Chest X-ray:
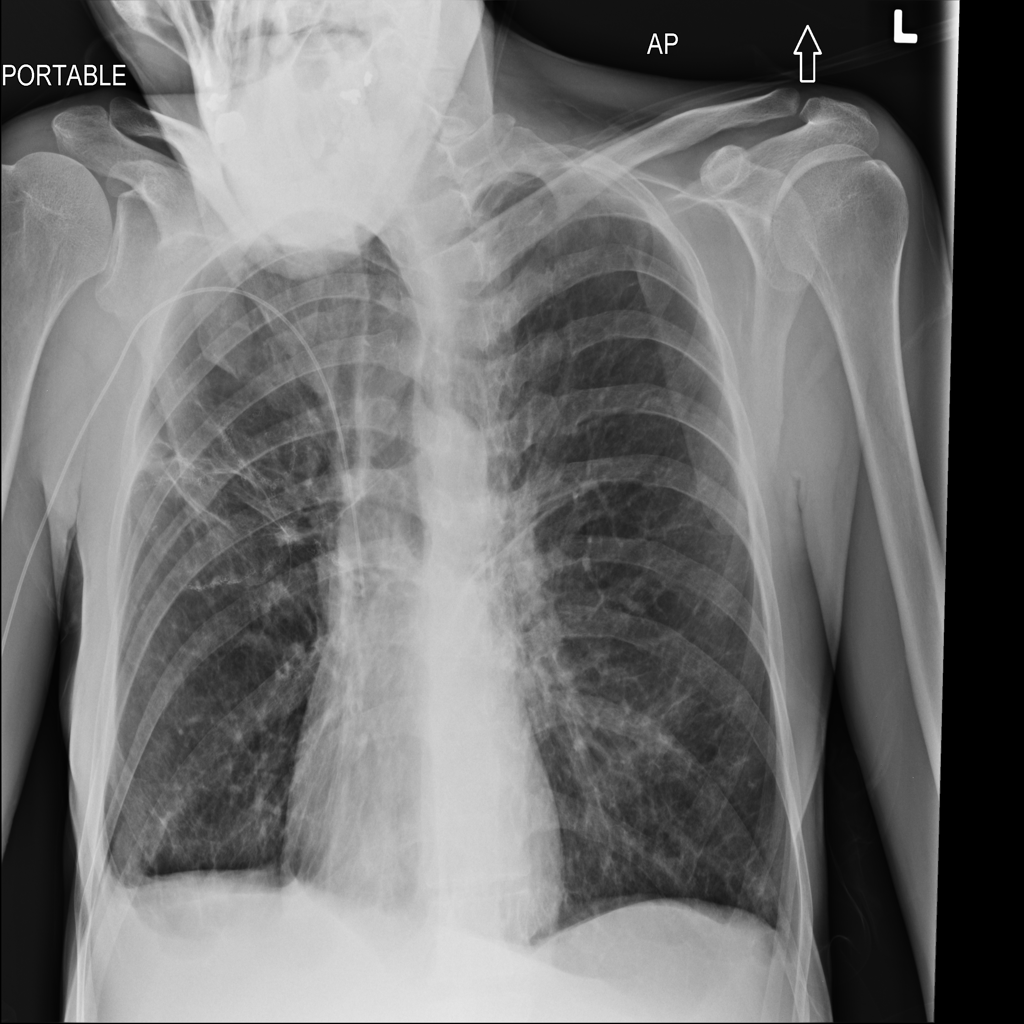
Findings: Pleural Thickening, Fibrosis, Emphysema
No abnormal finding: no